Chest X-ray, AP view. Patient: 6 years old, sex F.
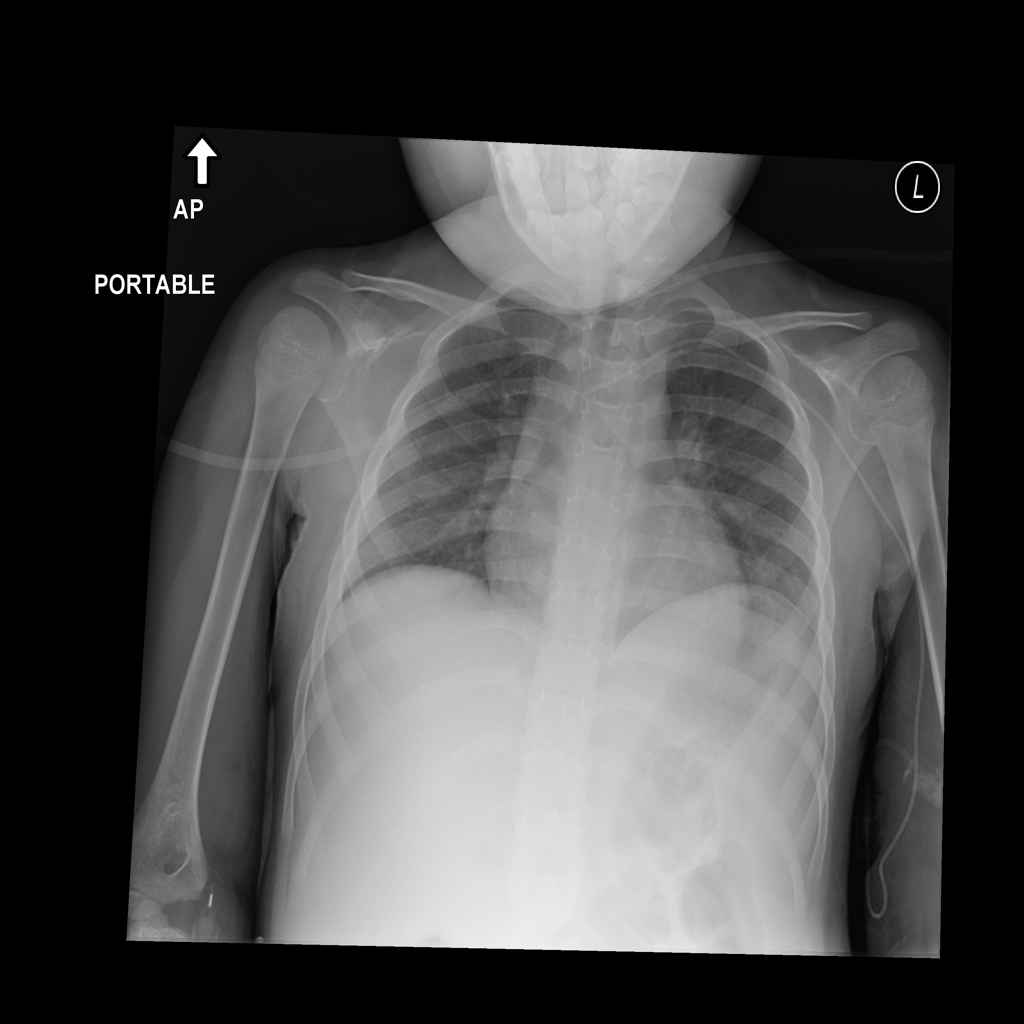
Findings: No Finding